Interaction volume radius: 10 \u00c5
Interaction volume height: 50 \u00c5
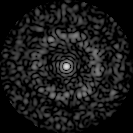
Disorder parameter: 0.8296